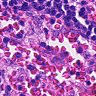
Metastatic tissue present: no